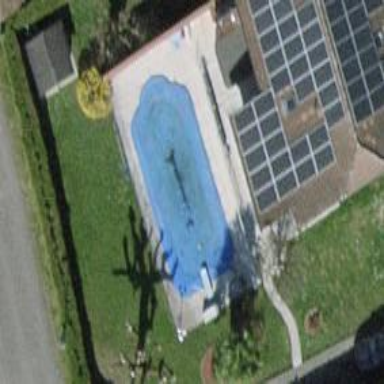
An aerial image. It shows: Swimming pool located in leisure land.